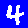
Digit: 4